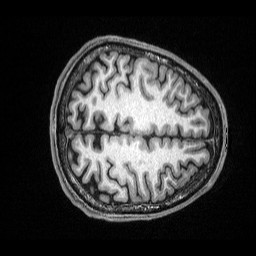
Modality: T1w
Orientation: axial
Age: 35
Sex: male
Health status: healthy
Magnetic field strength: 3 T
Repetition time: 2.53 s
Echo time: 0.00331 s